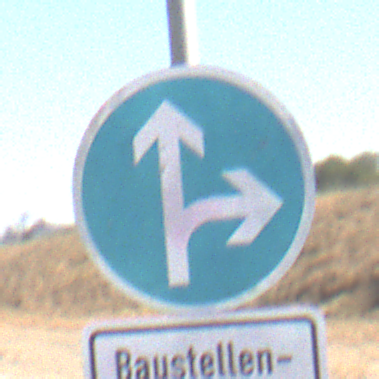
Verkehrszeichen: VorgeschriebeneFahrtrichtungGeradeausOderRechts
Zusatzzeichen unten: SonstigeFahrzeugePersonengruppenFrei1
Umgebung: Outdoor, RoadRail
Tageszeit: Midday
Wetter: Clear
Licht: Natural
Jahreszeit: Summer
Kontrast: HighContrast